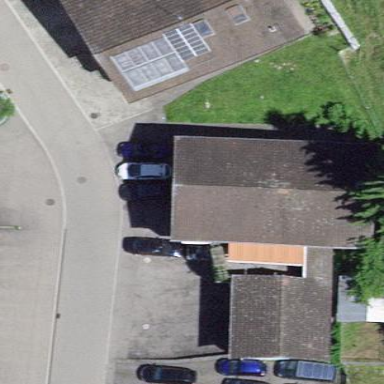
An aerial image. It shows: Simple and straightforward house.